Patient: sex F, age 64
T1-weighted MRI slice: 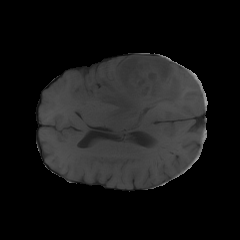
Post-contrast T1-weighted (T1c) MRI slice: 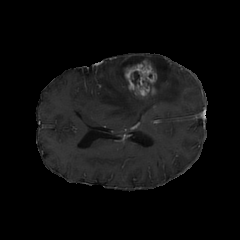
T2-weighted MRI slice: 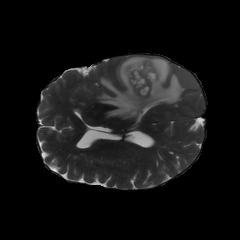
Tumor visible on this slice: yes
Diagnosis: Glioblastoma, IDH-wildtype
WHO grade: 4